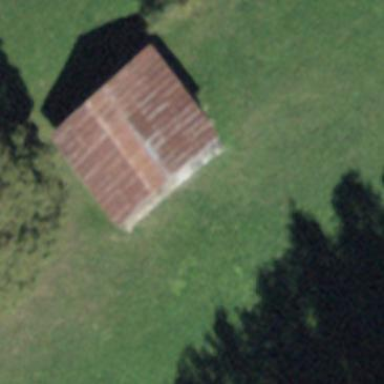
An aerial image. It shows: Rural barn.